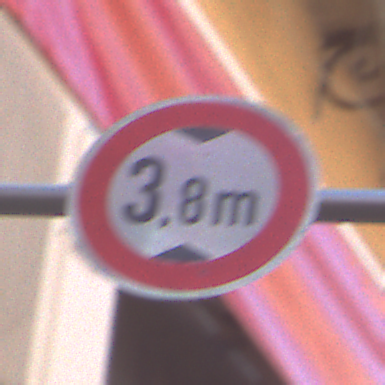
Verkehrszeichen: TatsaechlicheHoehe
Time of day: MorningAfternoon
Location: Outdoor (Urban)
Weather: Clear
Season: NotSpecified
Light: Natural